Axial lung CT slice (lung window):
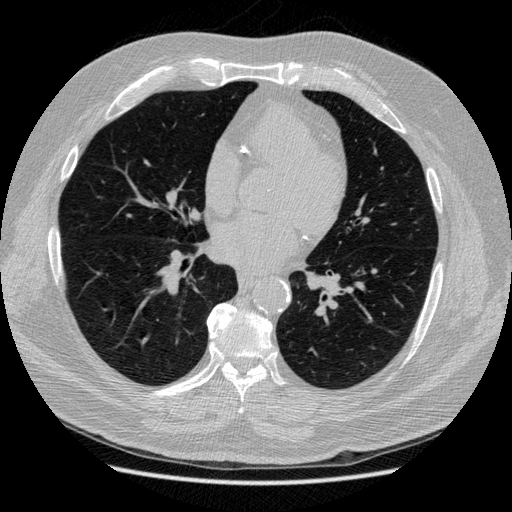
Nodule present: no